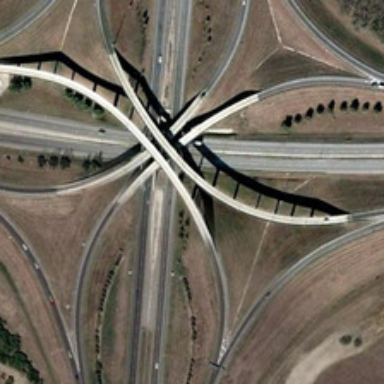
Some green trees and many barelands are near a viaduct .